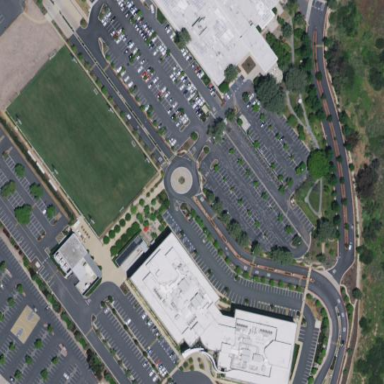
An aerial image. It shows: Parking area.